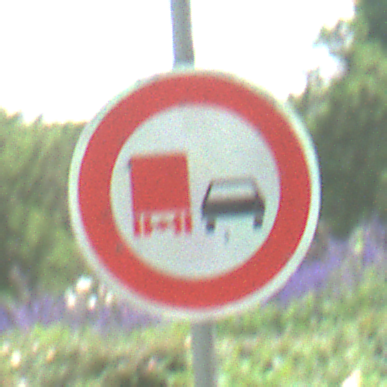
Verkehrszeichen: UeberholverbotKraftfahrzeuge
Umgebung: Outdoor, Nature
Tageszeit: Midday
Wetter: PartlyCloudy
Licht: Natural
Jahreszeit: NotSpecified
Kontrast: HighContrast